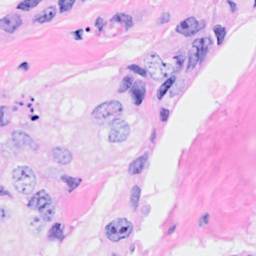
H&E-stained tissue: Breast